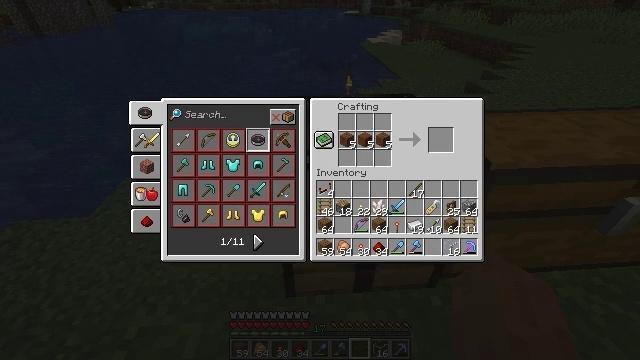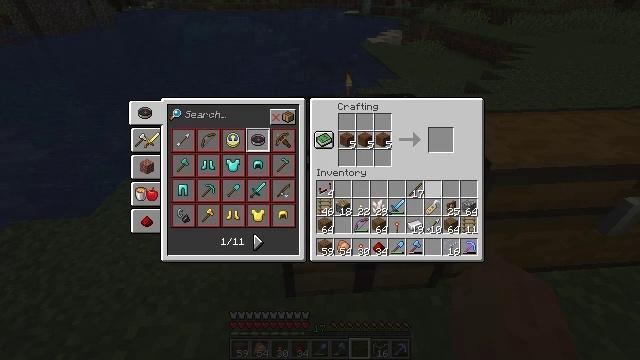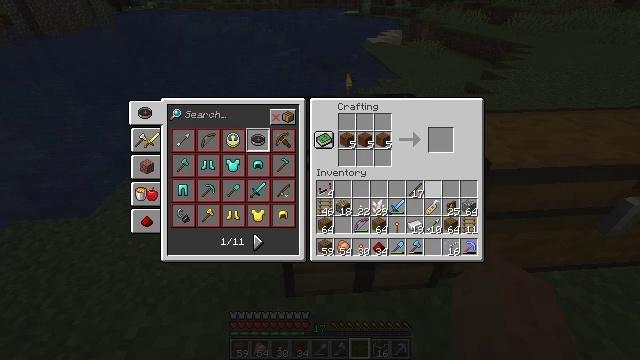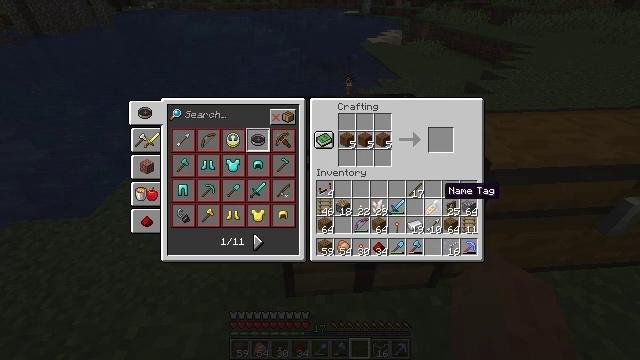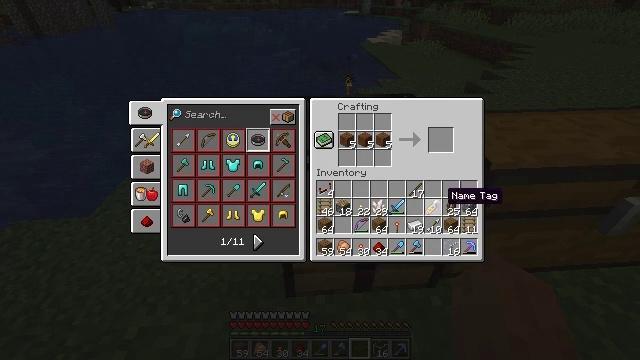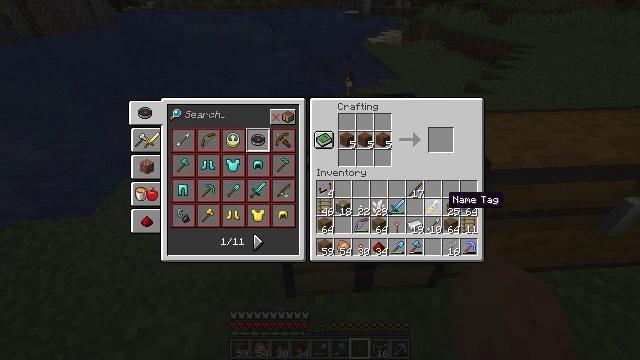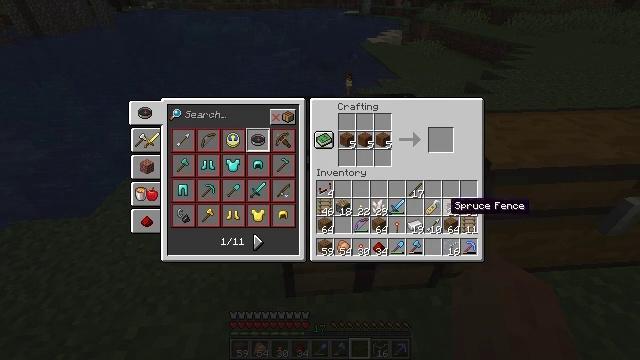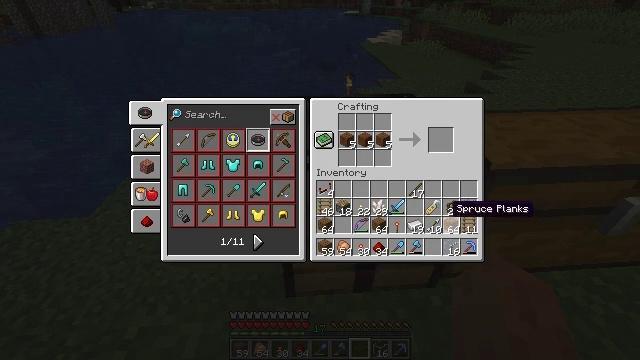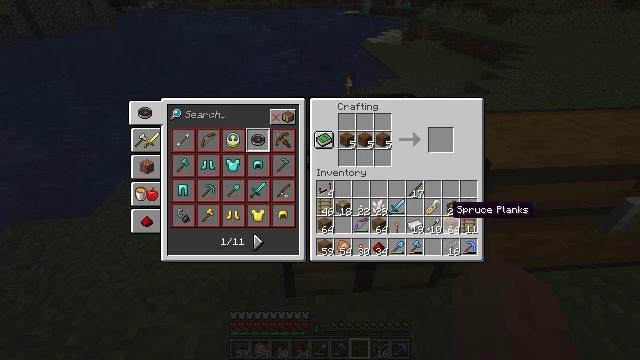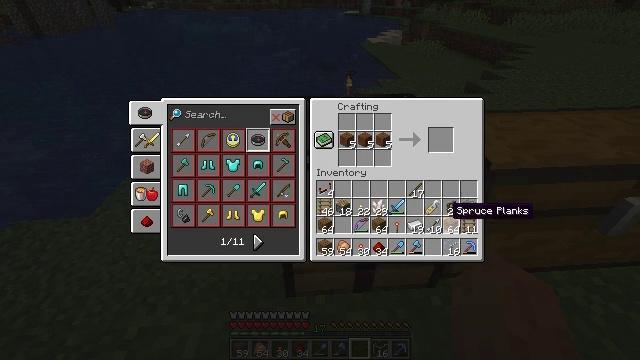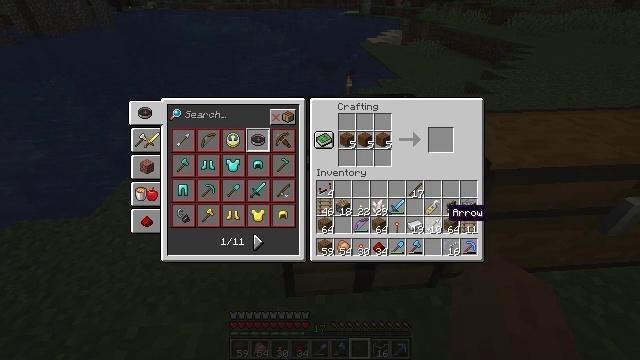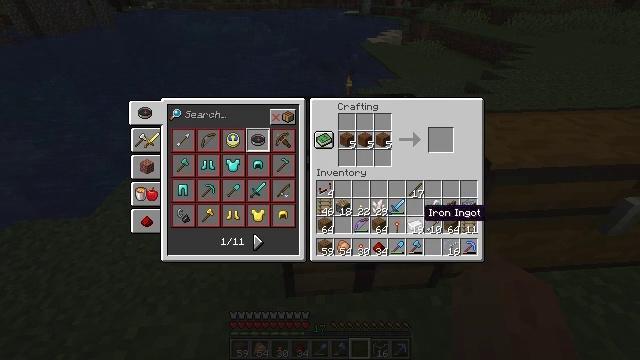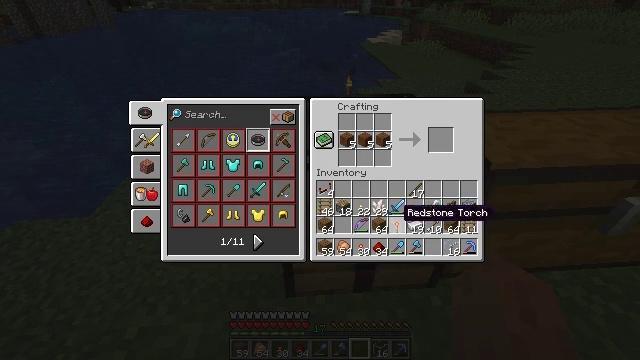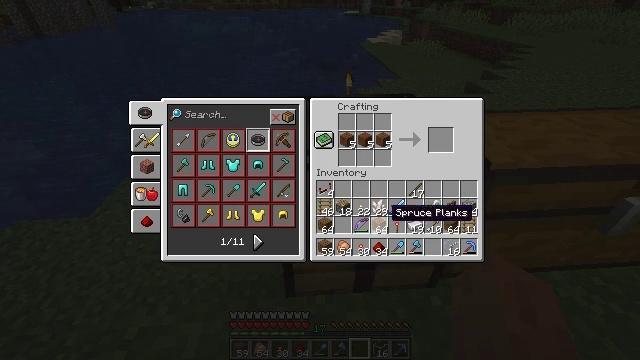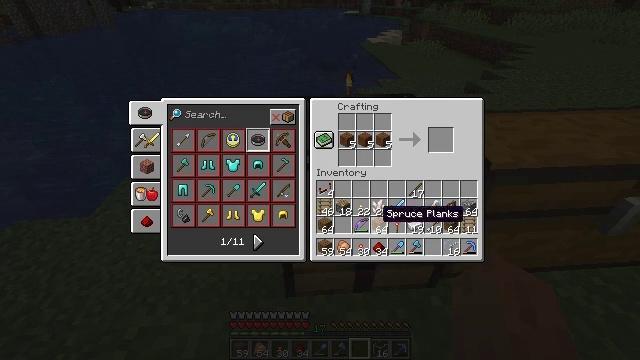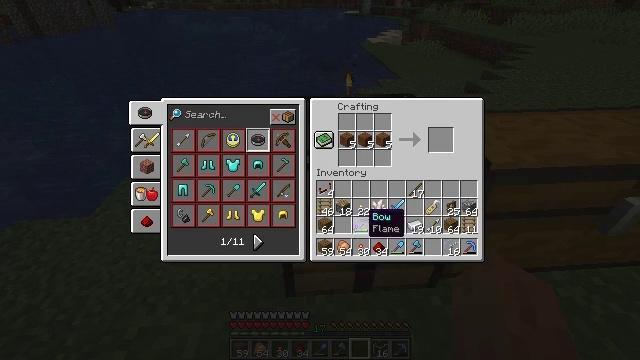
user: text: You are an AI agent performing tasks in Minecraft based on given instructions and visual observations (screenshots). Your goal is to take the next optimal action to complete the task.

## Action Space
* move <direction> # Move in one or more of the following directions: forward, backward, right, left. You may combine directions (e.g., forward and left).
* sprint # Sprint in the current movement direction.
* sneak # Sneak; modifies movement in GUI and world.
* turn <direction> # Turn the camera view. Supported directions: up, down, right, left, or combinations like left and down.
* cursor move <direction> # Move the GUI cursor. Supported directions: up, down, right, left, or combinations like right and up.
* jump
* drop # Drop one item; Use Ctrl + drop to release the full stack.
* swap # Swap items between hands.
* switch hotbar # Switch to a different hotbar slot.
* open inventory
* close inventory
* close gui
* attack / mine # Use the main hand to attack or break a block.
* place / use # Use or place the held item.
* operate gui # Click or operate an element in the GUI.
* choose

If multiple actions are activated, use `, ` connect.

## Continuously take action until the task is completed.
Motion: motion action
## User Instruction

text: Utilize the crafting table to create a brown bed.
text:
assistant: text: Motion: cursor move down
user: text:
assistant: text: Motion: no_op
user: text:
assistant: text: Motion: cursor move down
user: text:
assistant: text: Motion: no_op
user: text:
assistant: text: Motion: no_op
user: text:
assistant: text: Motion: no_op
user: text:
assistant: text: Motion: no_op
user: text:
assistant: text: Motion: no_op
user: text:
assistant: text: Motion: no_op
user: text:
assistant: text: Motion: no_op
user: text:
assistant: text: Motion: cursor move left
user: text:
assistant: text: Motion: cursor move left
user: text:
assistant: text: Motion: cursor move left
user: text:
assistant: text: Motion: cursor move left
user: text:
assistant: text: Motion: cursor move left
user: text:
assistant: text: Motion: cursor move left
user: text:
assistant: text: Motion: no_op
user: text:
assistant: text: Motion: no_op
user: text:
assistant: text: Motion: no_op
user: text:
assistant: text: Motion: no_op
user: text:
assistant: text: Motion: no_op
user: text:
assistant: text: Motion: no_op
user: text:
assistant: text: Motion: no_op
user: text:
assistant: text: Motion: no_op
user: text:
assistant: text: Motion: no_op
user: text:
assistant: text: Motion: operate gui
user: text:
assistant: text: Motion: operate gui
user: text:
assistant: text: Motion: operate gui
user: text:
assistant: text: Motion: cursor move right and up
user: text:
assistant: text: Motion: cursor move up